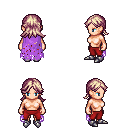
a pixel art fantasy rpg character, female body template, human, light skin, maroon tattered cape, red pants, white blonde loose hair, metal boots, four views (front, back, left, right), 2x2 character sprite sheet, small pixel art, hard edges, no anti-aliasing